Field crop: maize
Growth stage: 2
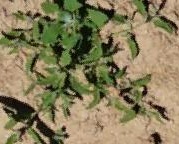
Species: atriplex